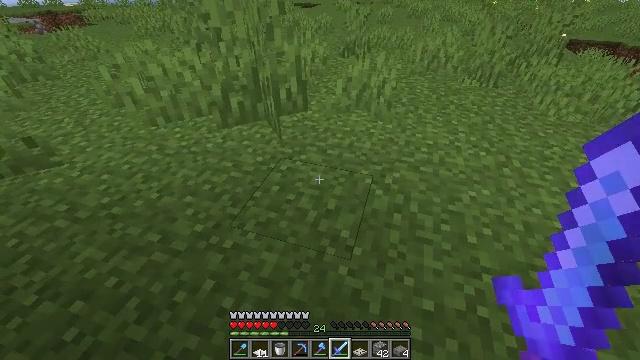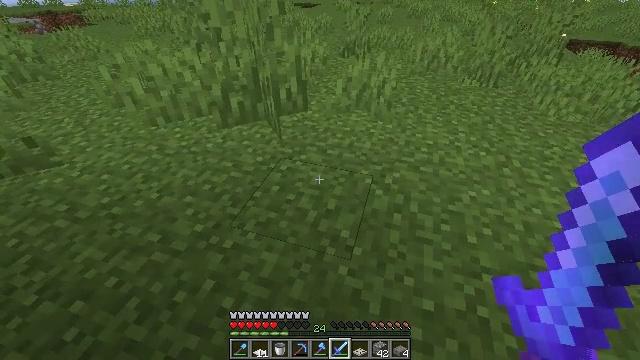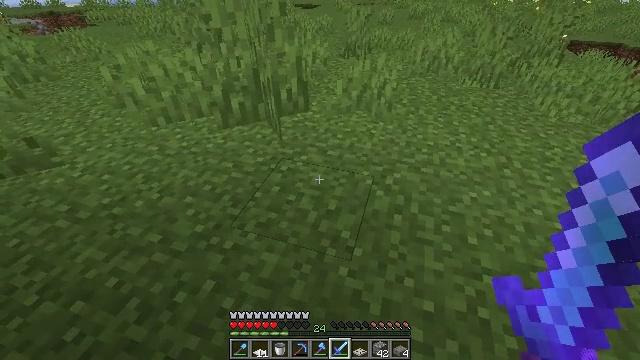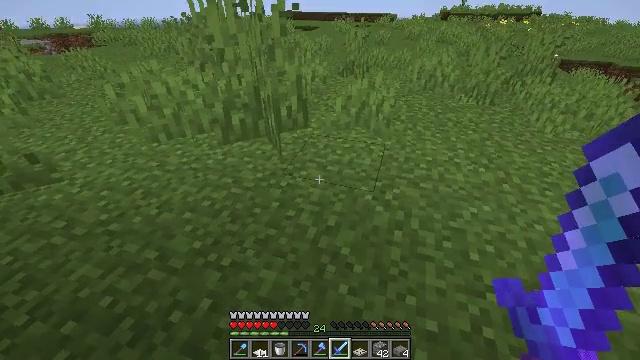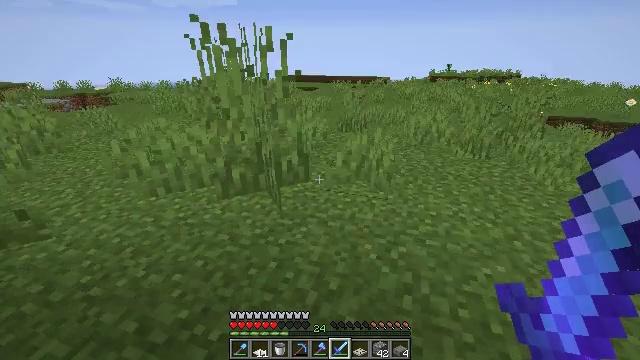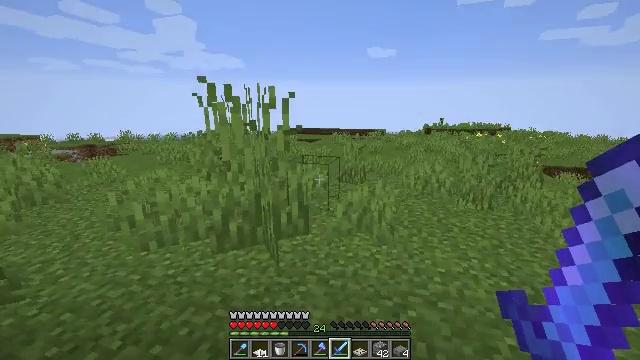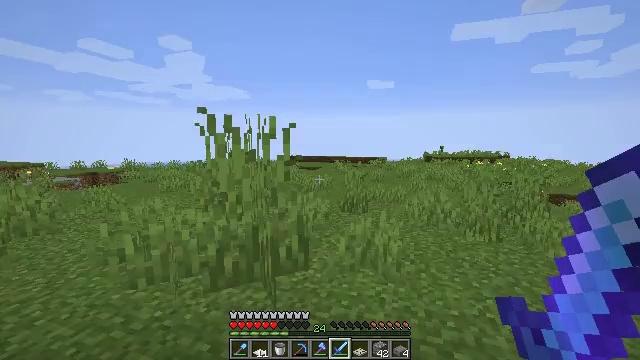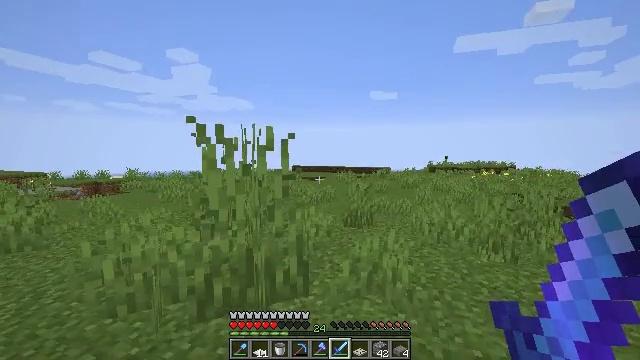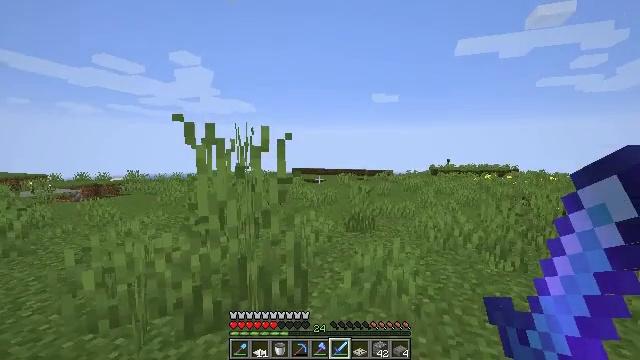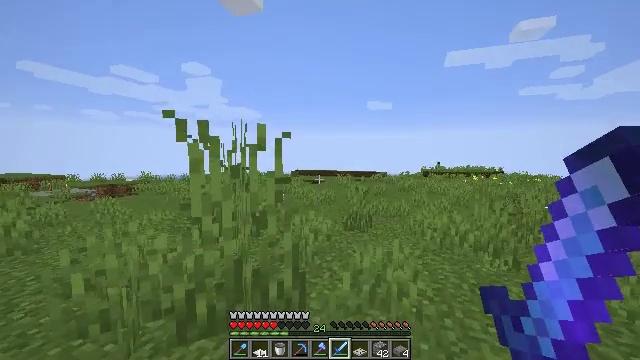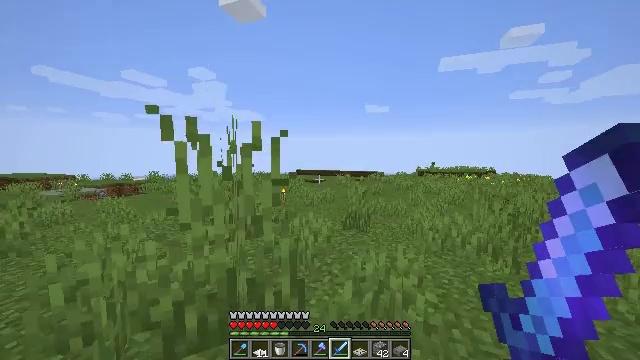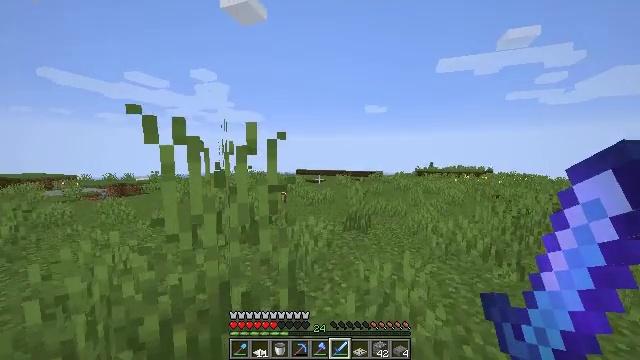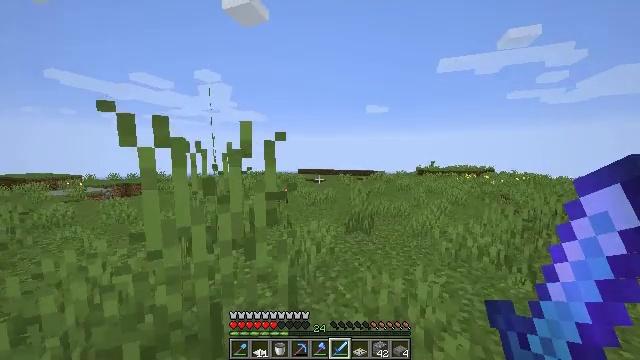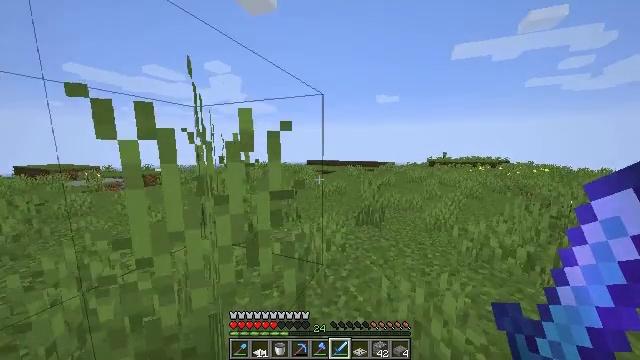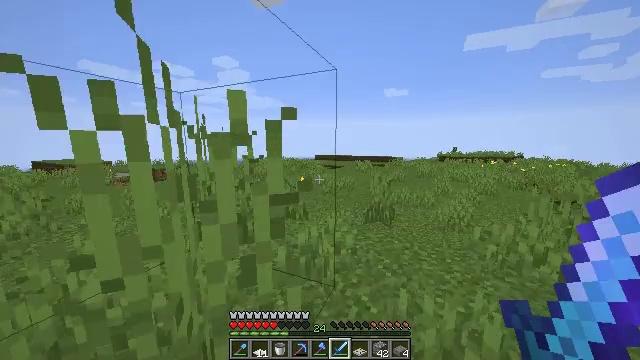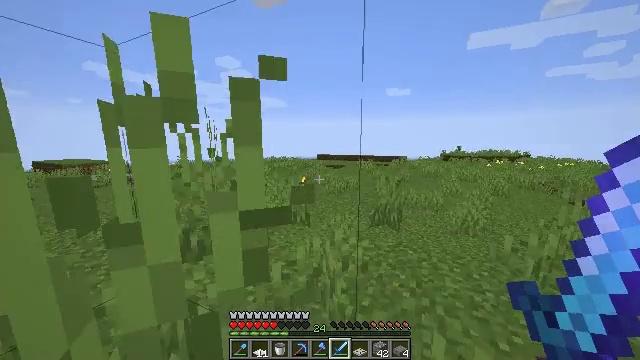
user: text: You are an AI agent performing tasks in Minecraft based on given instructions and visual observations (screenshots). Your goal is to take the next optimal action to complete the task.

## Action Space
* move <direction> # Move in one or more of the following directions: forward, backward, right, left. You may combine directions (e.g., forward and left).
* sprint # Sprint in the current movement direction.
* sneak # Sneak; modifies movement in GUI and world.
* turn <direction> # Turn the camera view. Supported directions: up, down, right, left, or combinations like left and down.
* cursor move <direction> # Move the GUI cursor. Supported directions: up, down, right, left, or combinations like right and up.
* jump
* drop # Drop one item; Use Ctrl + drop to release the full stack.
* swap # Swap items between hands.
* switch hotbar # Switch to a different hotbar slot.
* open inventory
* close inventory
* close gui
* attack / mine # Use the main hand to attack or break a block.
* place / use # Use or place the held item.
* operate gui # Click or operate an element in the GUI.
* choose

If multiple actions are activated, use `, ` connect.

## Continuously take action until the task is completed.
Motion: motion action
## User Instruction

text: Pick up the stone slab block.
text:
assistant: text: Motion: no_op
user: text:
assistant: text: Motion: no_op
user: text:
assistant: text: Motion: turn up
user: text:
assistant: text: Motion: move forward, turn up
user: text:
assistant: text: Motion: move forward, turn up
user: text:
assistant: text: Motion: move forward, turn up
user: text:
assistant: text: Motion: move forward, turn up
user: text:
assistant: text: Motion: move forward, sprint
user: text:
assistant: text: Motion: move forward, sprint
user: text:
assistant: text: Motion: move forward, sprint
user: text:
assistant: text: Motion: move forward, sprint
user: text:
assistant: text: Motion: move forward
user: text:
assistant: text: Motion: move forward, turn left and down
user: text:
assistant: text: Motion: move forward, sprint, turn left and down
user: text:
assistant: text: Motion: move forward, sprint
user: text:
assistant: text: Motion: move forward, sprint, turn left
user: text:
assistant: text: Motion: move forward, sprint, turn left
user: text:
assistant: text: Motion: move forward, sprint, turn left
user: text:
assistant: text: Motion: move forward, turn left
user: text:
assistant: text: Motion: move forward
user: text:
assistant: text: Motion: move forward, jump
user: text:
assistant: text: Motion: move forward, jump
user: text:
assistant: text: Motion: move forward, jump
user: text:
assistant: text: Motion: move forward, jump
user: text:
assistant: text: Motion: move forward, jump
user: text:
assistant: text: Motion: move forward, jump
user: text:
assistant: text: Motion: move forward, jump
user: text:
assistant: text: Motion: move forward, jump
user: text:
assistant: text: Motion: move forward, jump
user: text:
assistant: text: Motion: move forward, jump